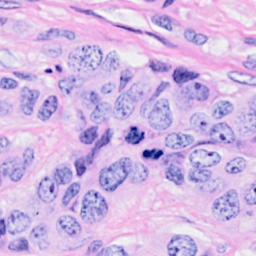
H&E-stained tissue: Breast